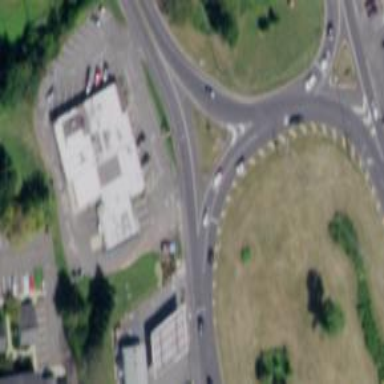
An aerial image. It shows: Primary highway leading to circular junction.